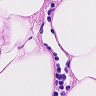
Metastatic tissue present: no